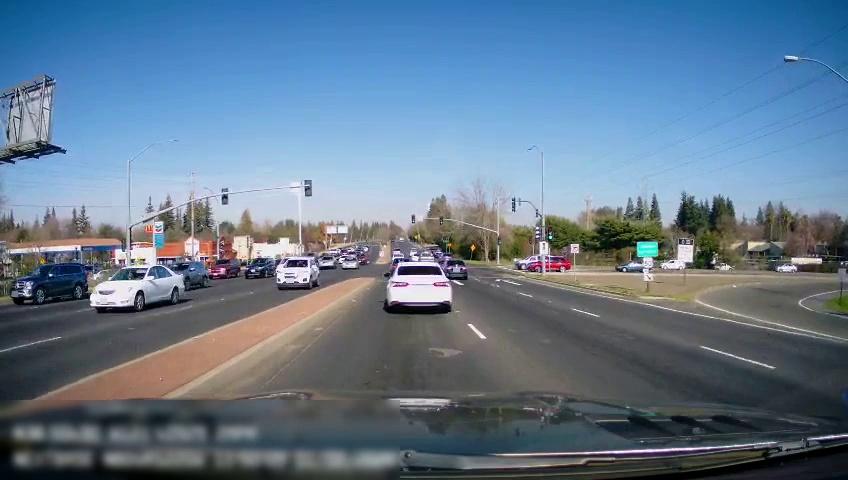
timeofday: Day
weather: Sunny
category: Drivable Space
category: Drivable Space
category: Vehicles | Car
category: Vehicles | SUV
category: Vehicles | Car
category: Vehicles | SUV
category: Vehicles | SUV
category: Vehicles | SUV
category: Vehicles | Truck
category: Vehicles | SUV
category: Vehicles | SUV
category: Vehicles | Car
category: Vehicles | SUV
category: Vehicles | Car
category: Vehicles | Truck
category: Vehicles | Car
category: Vehicles | Car
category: Vehicles | Car
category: Vehicles | Car
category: Vehicles | Car
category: Vehicles | Car
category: Vehicles | SUV
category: Lanes | Current Lane
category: Lanes | Alternate Lane
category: Lanes | Opposite Lane
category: Lanes | Opposite Lane
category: Lanes | Alternate Lane
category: Lanes | Alternate Lane
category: Lanes | Alternate Lane
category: Traffic | Signs
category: Traffic | Lights
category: Traffic | Lights
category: Traffic | Lights
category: Traffic | Lights